Question: I want to delete my listview items when I press delete button but the problem is I should first press listview row then press delete button to remove it. I want to delete items immediately after pressing delete button not first press on listview then press delete button
Can you help me in this situation?
and this is my code
'''
protected void onCreate(Bundle savedInstanceState) {
// TODO Auto-generated method stub
super.onCreate(savedInstanceState);
setContentView(R.layout.wholeshop);
ListView lv = getListView();
lv.setOnItemClickListener(new OnItemClickListener() {
public void onItemClick(AdapterView<?> parent, View v,
int position, long id) {
// getting values from selected ListItem
final View view = v;
final int pos =position;
deleteone= (Button)v.findViewById(R.id.bdeleteone);
deleteone.getTag(position);
deleteone.setOnClickListener(new View.OnClickListener() {
public void onClick(View v)
{
deleteone.setTag(view);
productsList.remove(pos);
ListAdapter adapter = new SimpleAdapter(
wholeShop.this, productsList,
R.layout.listshop, new String[] { "name",
"spinn","price"},
new int[] { R.id.wholename, R.id.wholespinn,R.id.wholeprice });
// updating listview
setListAdapter(adapter);
}
});
}
});
'''
}
and this is my xmlfile for listview:
'''
<?xml version="1.0" encoding="utf-8"?>
<LinearLayout xmlns:android="http://schemas.android.com/apk/res/android"
android:layout_width="fill_parent"
android:layout_height="fill_parent"
android:orientation="vertical"
android:background="#ffffff">
<ListView
android:id="@android:id/list"
android:layout_width="fill_parent"
android:layout_height="110dp"
android:layout_marginTop="50dp"
android:descendantFocusability="blocksDescendants"
>
</ListView>
'''
and:
'''
<?xml version="1.0" encoding="utf-8"?>
<LinearLayout xmlns:android="http://schemas.android.com/apk/res/android"
android:layout_width="fill_parent"
android:layout_height="fill_parent"
android:orientation="horizontal"
android:background="#ffffff"
android:weightSum="100">
<TextView
android:id="@+id/wholename"
android:layout_width="100dp"
android:layout_height="wrap_content"
android:layout_gravity="left"
android:layout_weight="40"
android:paddingLeft="5dip"
android:text="Flower Name"
android:textColor="#000000" />
<TextView
android:id="@+id/wholespinn"
android:layout_width="66dp"
android:layout_height="wrap_content"
android:layout_gravity="center"
android:layout_marginLeft="2dp"
android:paddingRight="10dip"
android:text="Flower spinn"
android:textColor="#000000"
android:layout_weight="30"/>
<TextView
android:id="@+id/wholeprice"
android:text="Flower price"
android:layout_gravity="right"
android:paddingRight="10dip"
android:layout_width="wrap_content"
android:layout_height="wrap_content"
android:textColor="#000000"
android:layout_weight="30"/>
<Button
android:id="@+id/bdeleteone"
android:layout_width="50dp"
android:layout_height="wrap_content"
android:clickable="true"
android:text="Del"
android:layout_marginRight="10dp"
android:layout_weight="30"
android:focusable="false"
/>
</LinearLayout>
'''

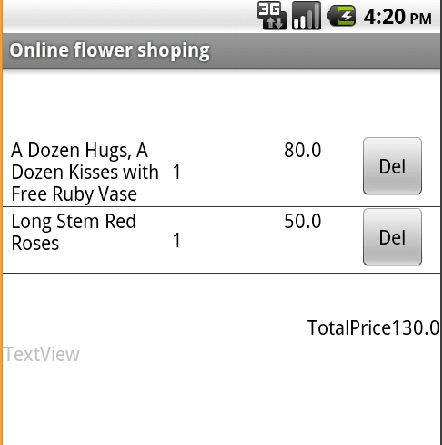
Answer: You are going with wrong way.
You may have to look this <URL>
You have create Your Own Adapter like:
'''
public class ListAdapter extends ArrayAdapter<String> {
customButtonListener customListner;
public interface customButtonListener {
public void onButtonClickListner(int position,String value);
}
public void setCustomButtonListner(customButtonListener listener) {
this.customListner = listener;
}
private Context context;
private ArrayList<String> data = new ArrayList<String>();
public ListAdapter(Context context, ArrayList<String> dataItem) {
super(context, R.layout.child_listview, dataItem);
this.data = dataItem;
this.context = context;
}
@Override
public View getView(final int position, View convertView, ViewGroup parent) {
ViewHolder viewHolder;
if (convertView == null) {
LayoutInflater inflater = LayoutInflater.from(context);
convertView = inflater.inflate(R.layout.child_listview, null);
viewHolder = new ViewHolder();
viewHolder.text = (TextView) convertView
.findViewById(R.id.childTextView);
viewHolder.button = (Button) convertView
.findViewById(R.id.childButton);
convertView.setTag(viewHolder);
} else {
viewHolder = (ViewHolder) convertView.getTag();
}
final String temp = getItem(position);
viewHolder.text.setText(temp);
viewHolder.button.setOnClickListener(new OnClickListener() {
@Override
public void onClick(View v) {
if (customListner != null) {
customListner.onButtonClickListner(position,temp);
}
}
});
return convertView;
}
public class ViewHolder {
TextView text;
Button button;
}
}
'''
<URL>